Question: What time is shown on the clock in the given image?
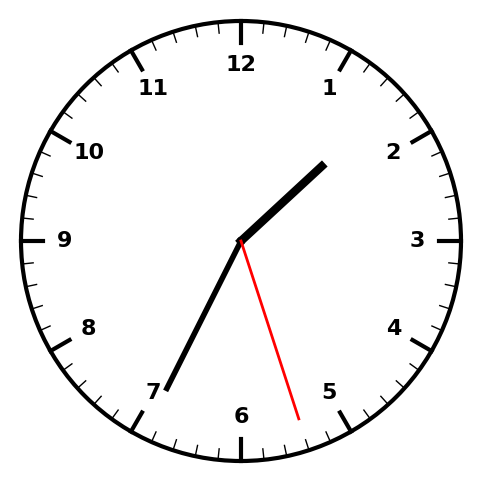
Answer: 01:34:27